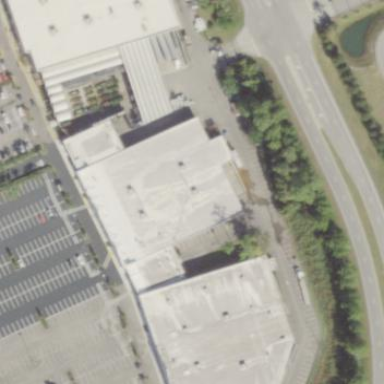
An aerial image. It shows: Building.